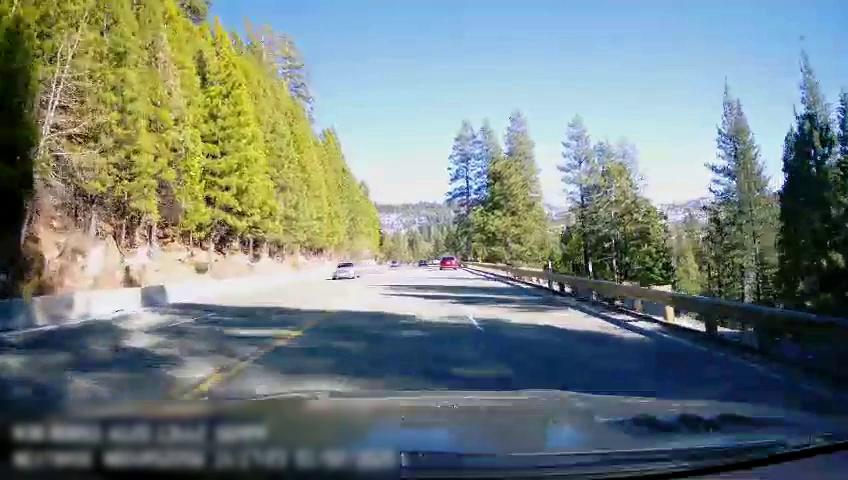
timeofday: Day
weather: Sunny
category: Drivable Space
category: Vehicles | Car
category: Vehicles | SUV
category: Lanes | Opposite Lane
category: Lanes | Opposite Lane
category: Lanes | Opposite Lane
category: Lanes | Current Lane
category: Lanes | Current Lane